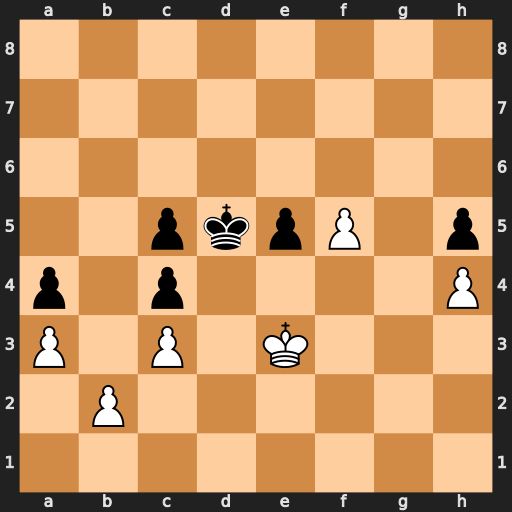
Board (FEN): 8/8/8/2pkpP1p/p1p4P/P1P1K3/1P6/8
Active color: w
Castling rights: -
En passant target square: -
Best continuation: Kf3 e4+ Kf4 e3 Kxe3 Ke5 f6 Kxf6 Kf4